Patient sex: M
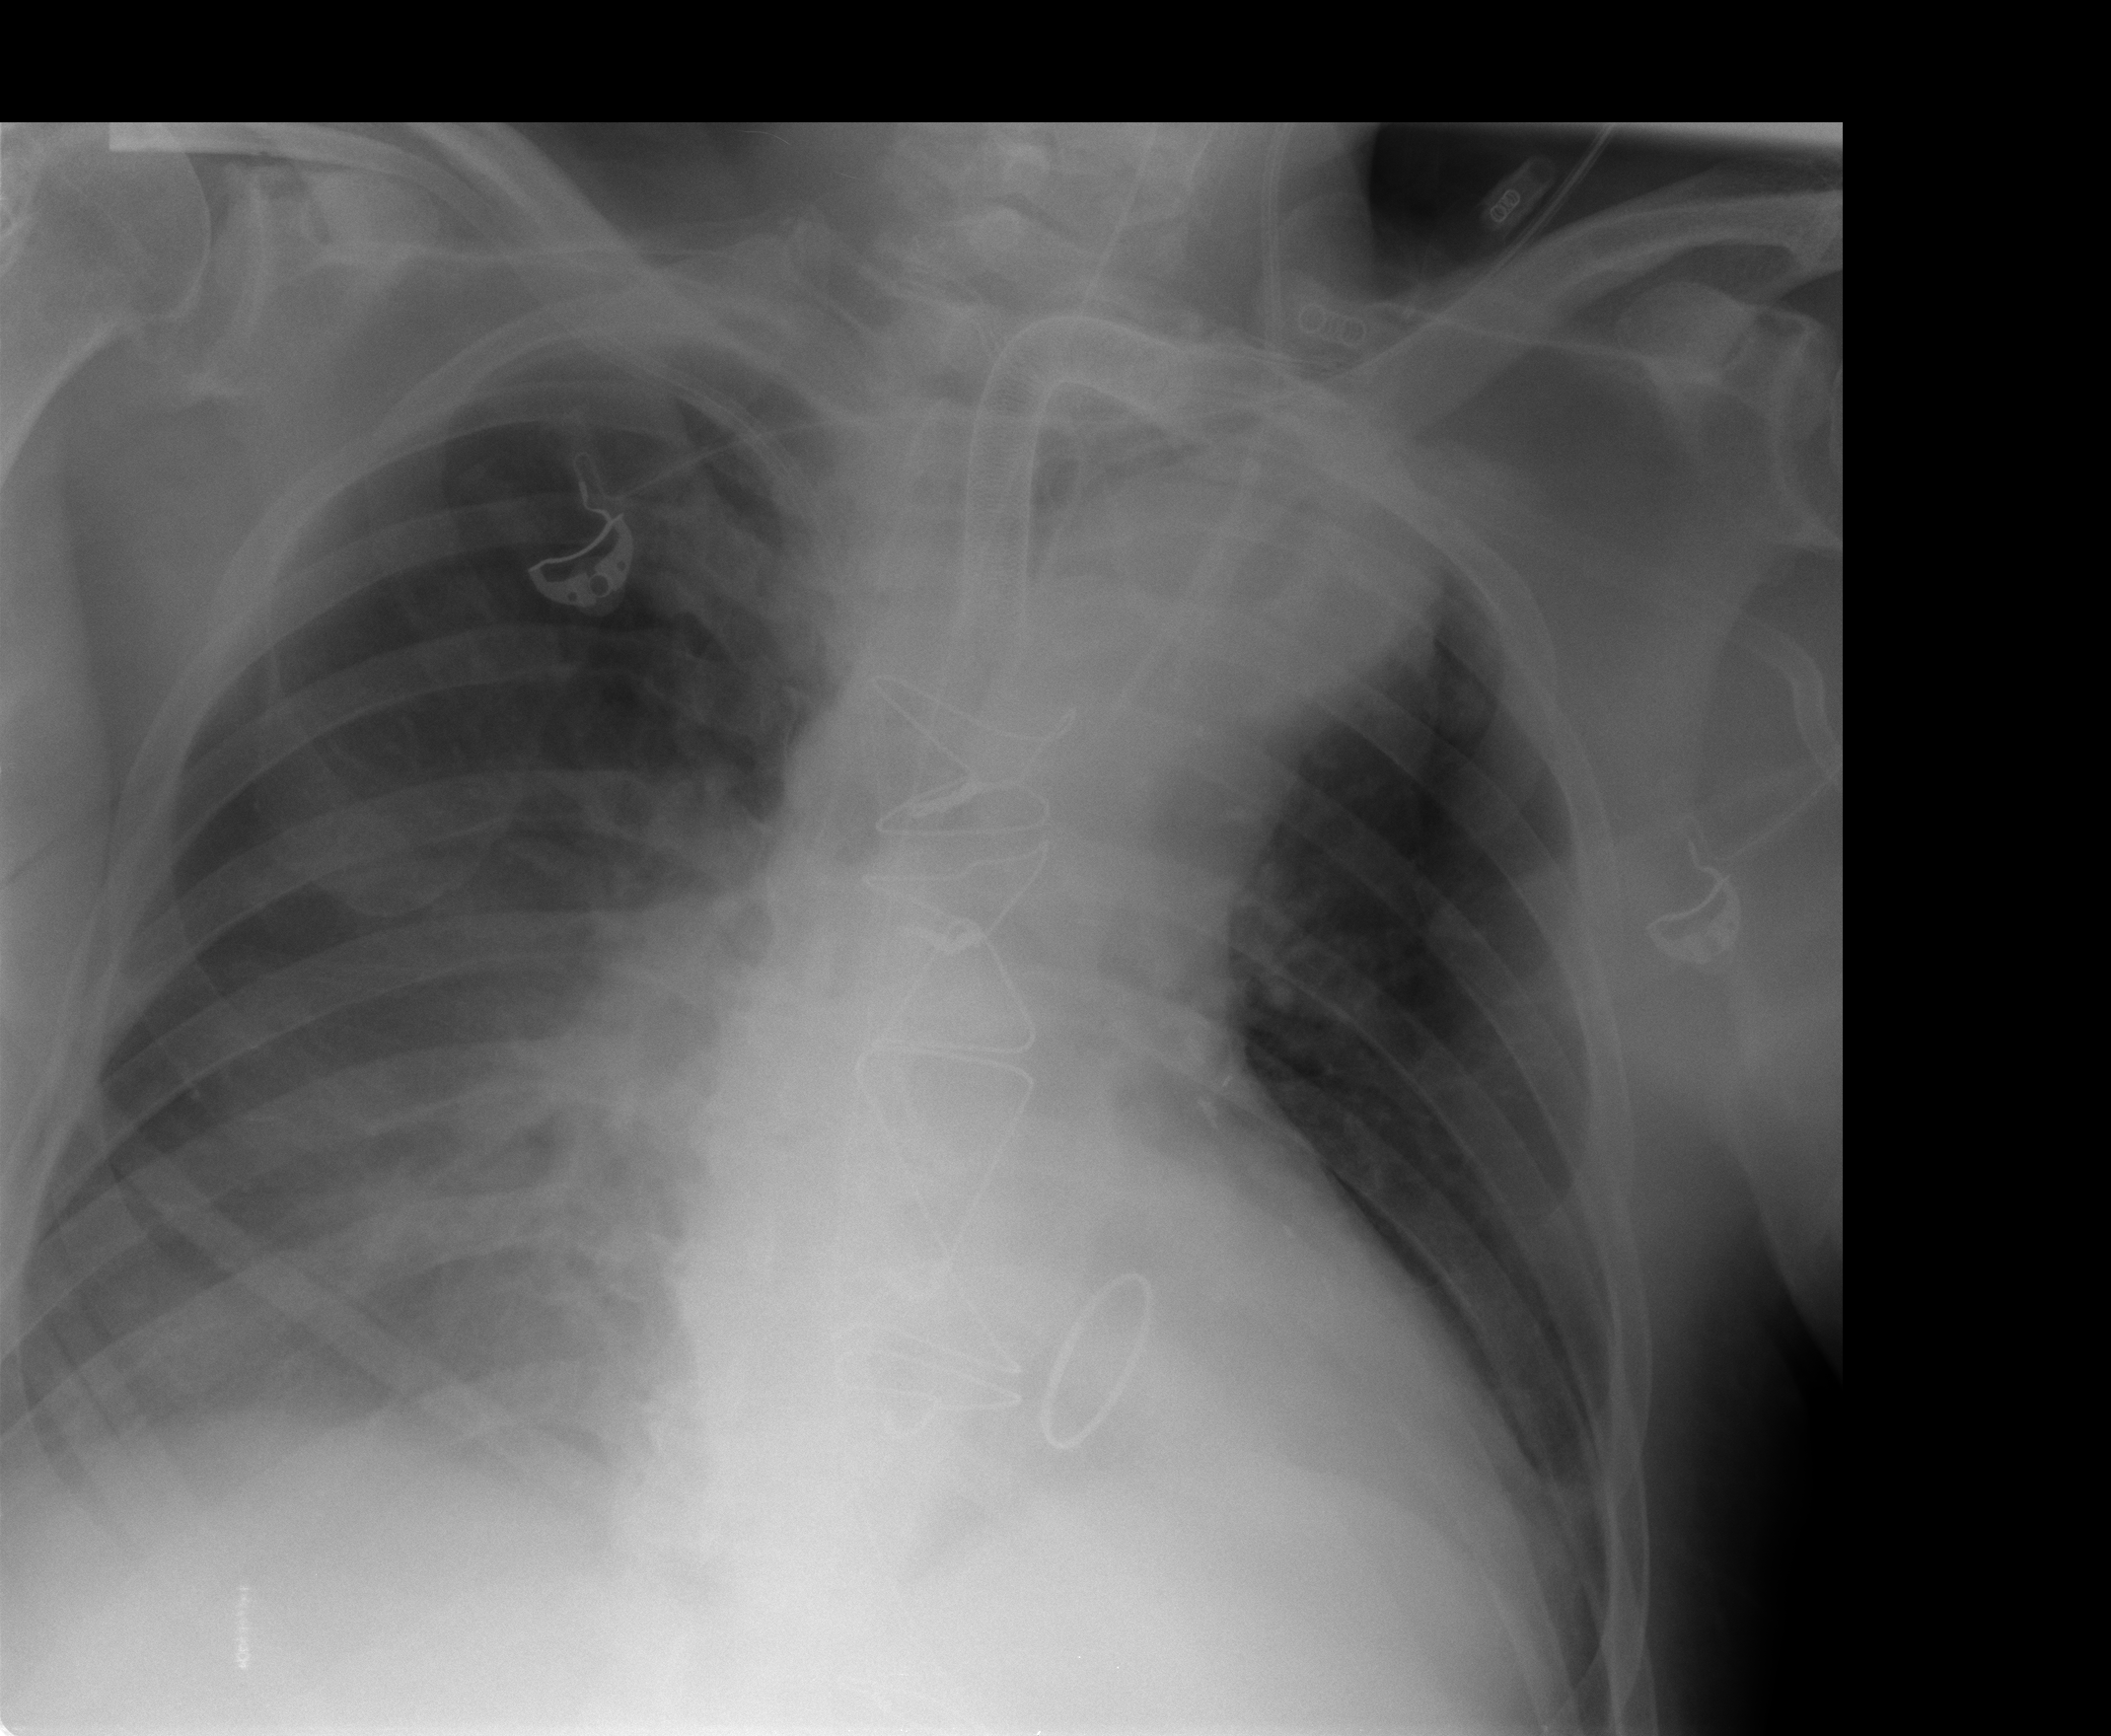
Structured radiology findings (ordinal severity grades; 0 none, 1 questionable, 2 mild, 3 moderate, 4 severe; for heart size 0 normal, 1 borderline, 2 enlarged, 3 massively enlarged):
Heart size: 2
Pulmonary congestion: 0
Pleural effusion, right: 2
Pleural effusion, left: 2
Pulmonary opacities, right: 0
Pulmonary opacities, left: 0
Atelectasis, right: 2
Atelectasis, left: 2